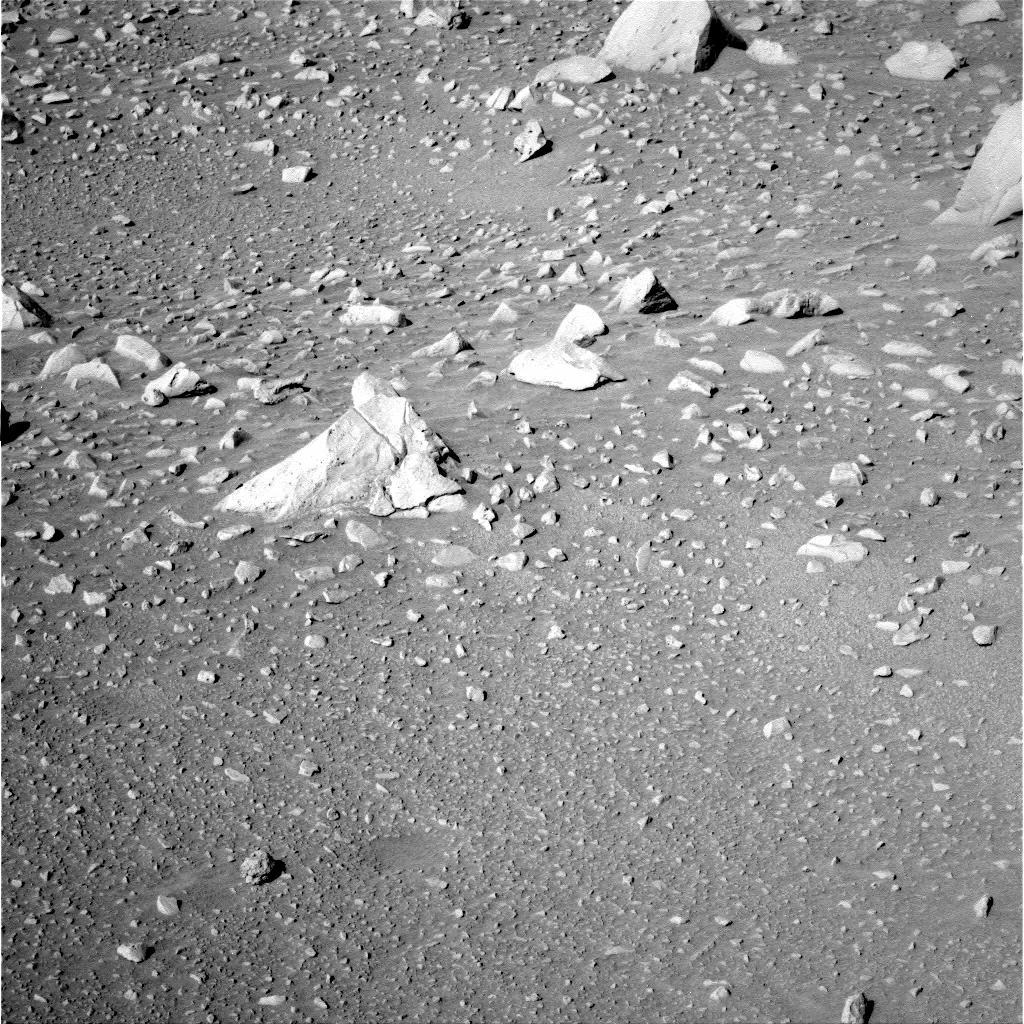
Terrain classes present: Bedrock, Gravel / Sand / Soil, Rock, Shadow